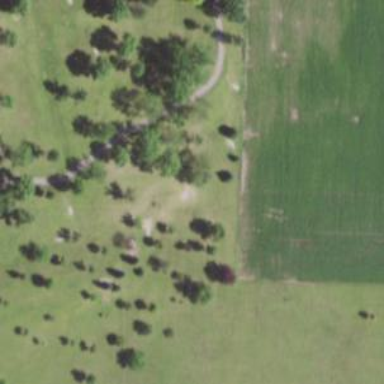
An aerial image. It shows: Disc golf tee.